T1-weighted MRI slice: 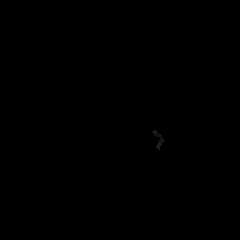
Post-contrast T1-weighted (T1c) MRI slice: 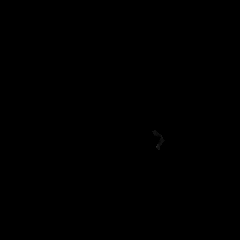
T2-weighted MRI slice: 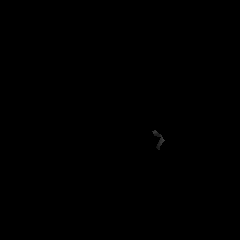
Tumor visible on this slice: no